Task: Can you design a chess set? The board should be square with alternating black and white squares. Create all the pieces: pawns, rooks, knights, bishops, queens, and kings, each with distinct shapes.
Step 2028:
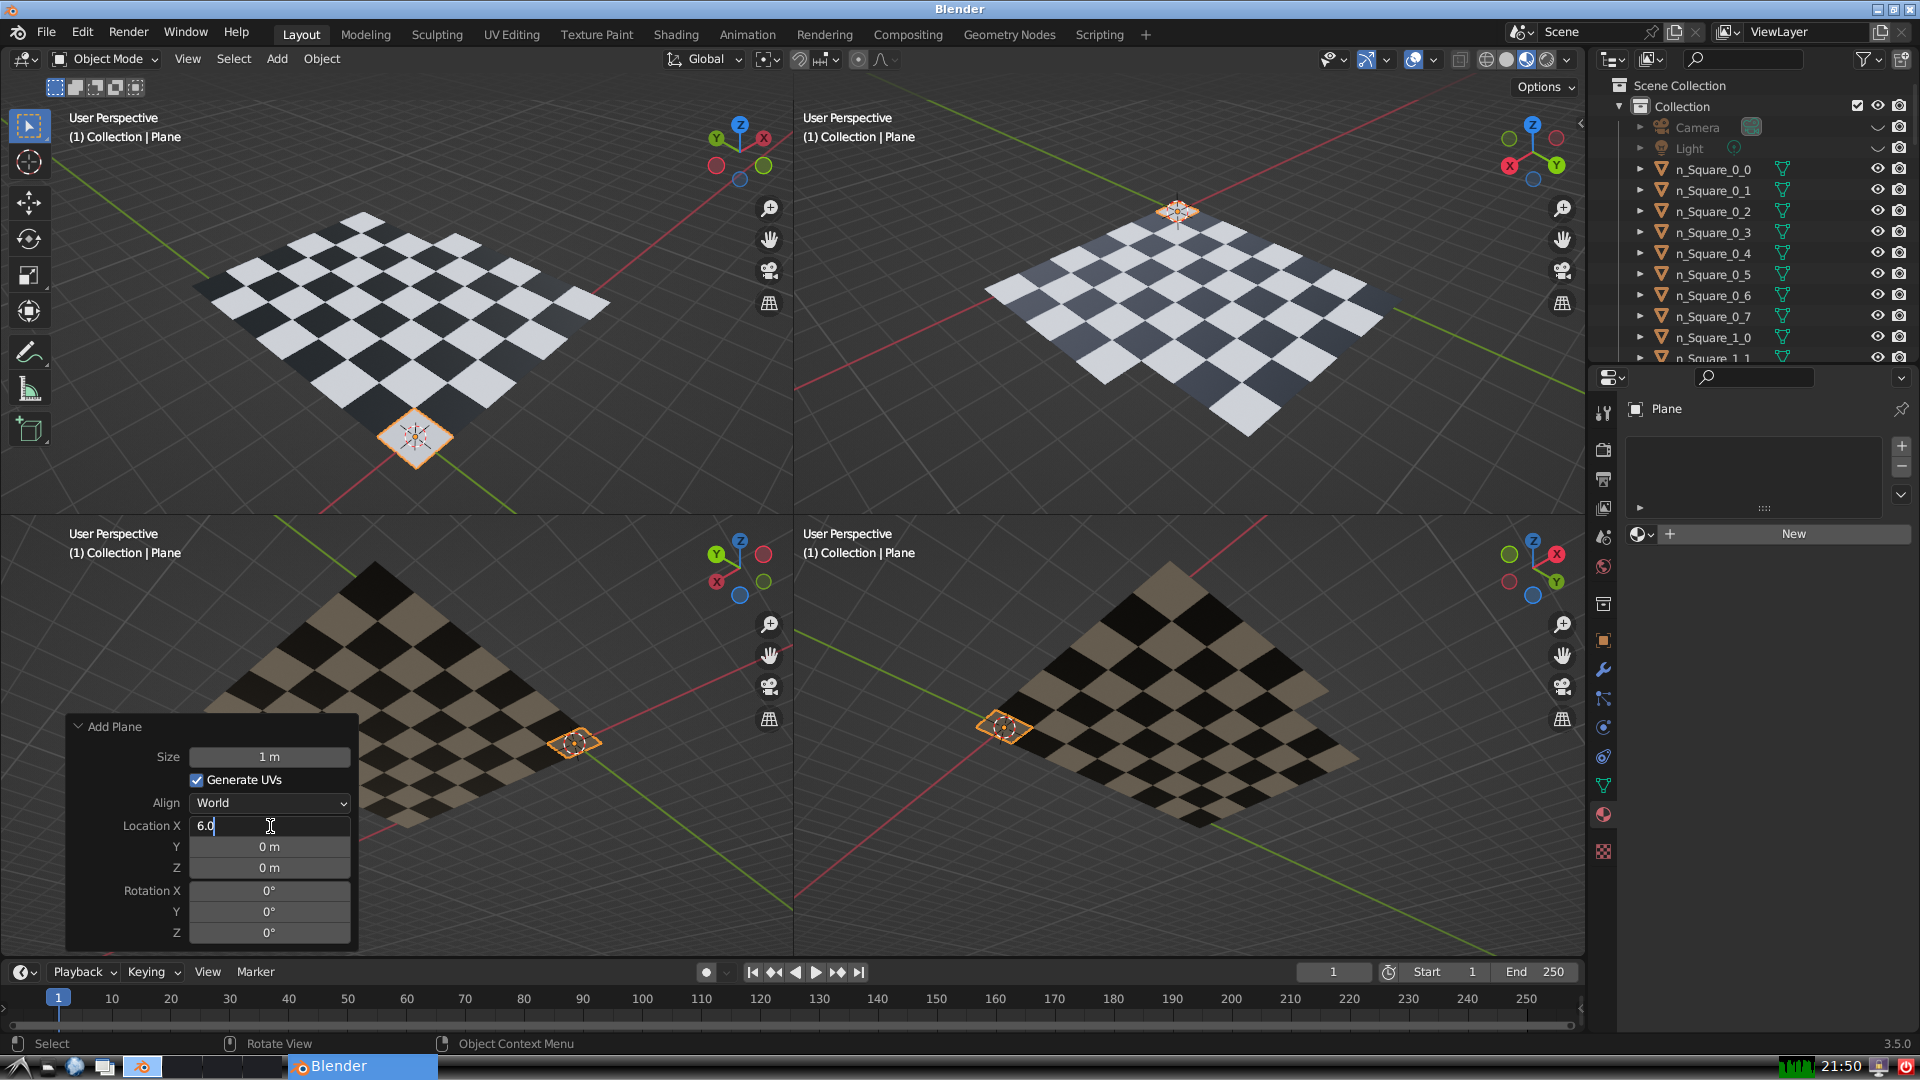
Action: {"key_press": ['Return']}